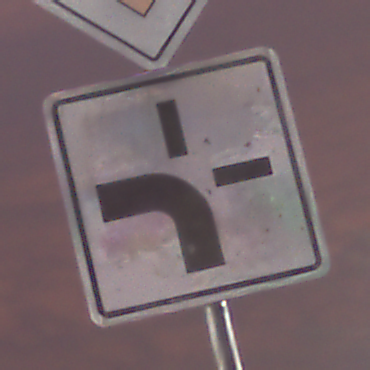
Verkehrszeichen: VerlaufVorfahrtsstrasse1
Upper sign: Vorfahrtsstrasse
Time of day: SunriseSunset
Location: Outdoor (Urban)
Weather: PartlyCloudy
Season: NotSpecified
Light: Artificial